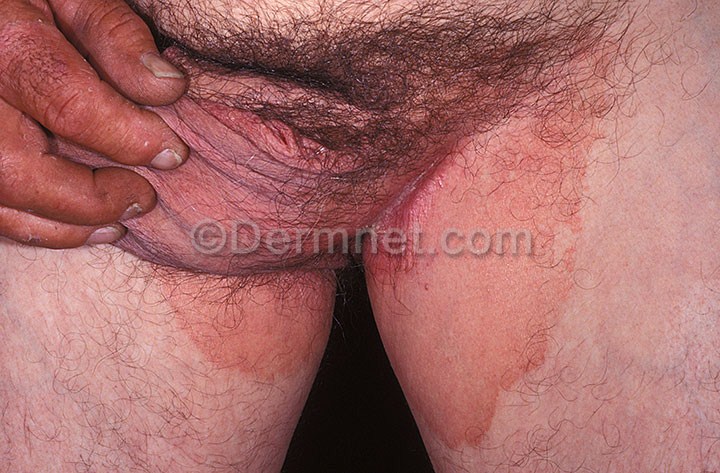
Disease: Tinea Ringworm Candidiasis and other Fungal Infections